Field crop: tomato
Growth stage: 1
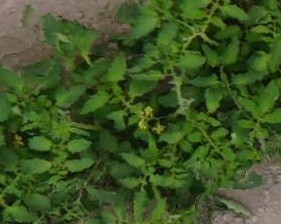
Species: tomato